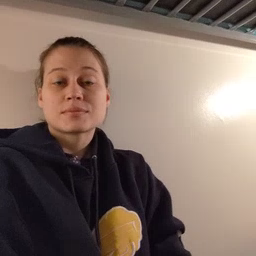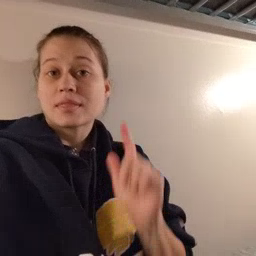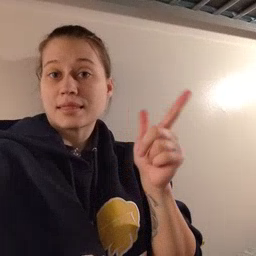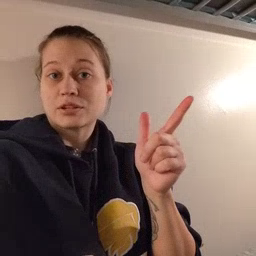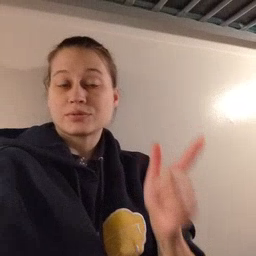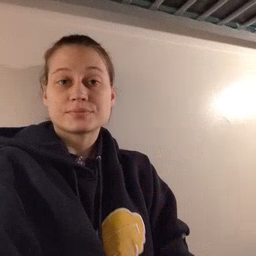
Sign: later